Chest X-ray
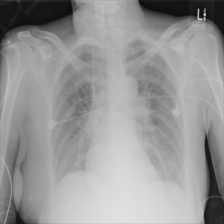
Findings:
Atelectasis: negative
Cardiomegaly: negative
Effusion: negative
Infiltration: negative
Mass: negative
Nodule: negative
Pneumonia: negative
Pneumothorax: negative
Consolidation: negative
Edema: negative
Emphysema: negative
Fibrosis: negative
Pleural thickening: negative
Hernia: negative